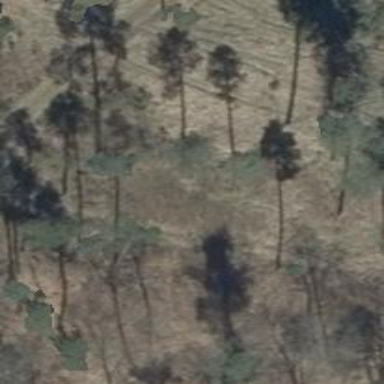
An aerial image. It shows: Hunting stand.